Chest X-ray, AP view. Patient: 52 years old, sex M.
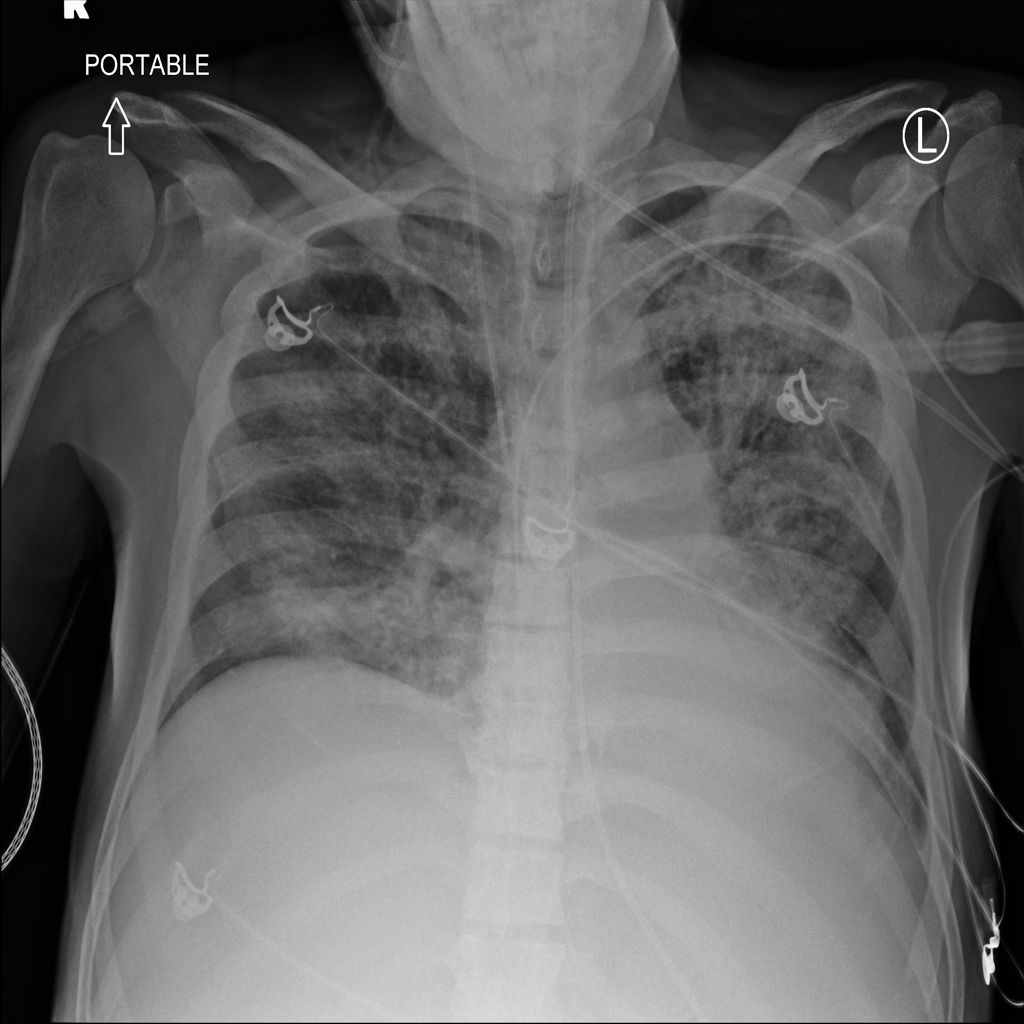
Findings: Edema, Effusion, Infiltration, Nodule